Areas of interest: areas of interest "Transportation stations"
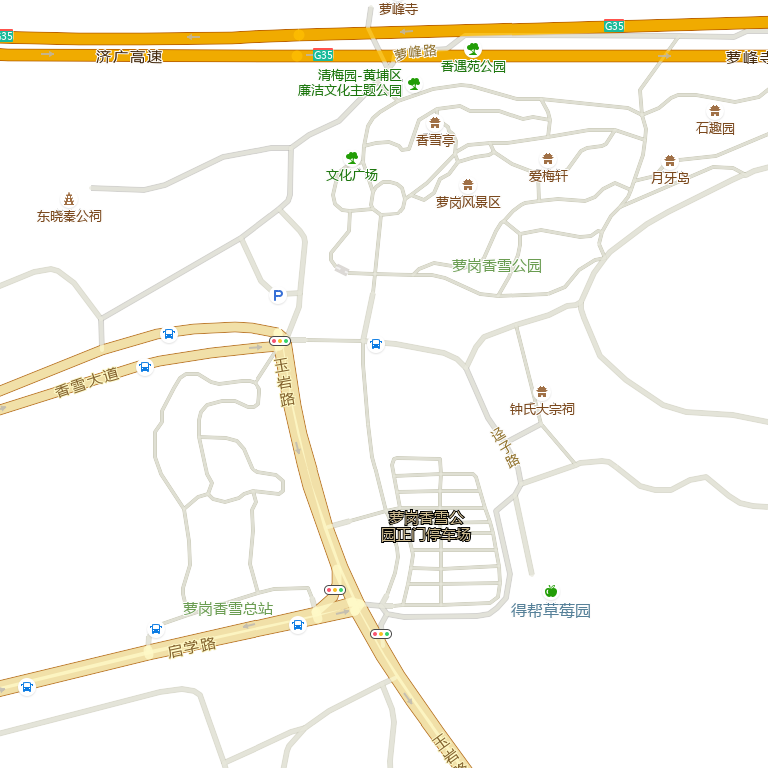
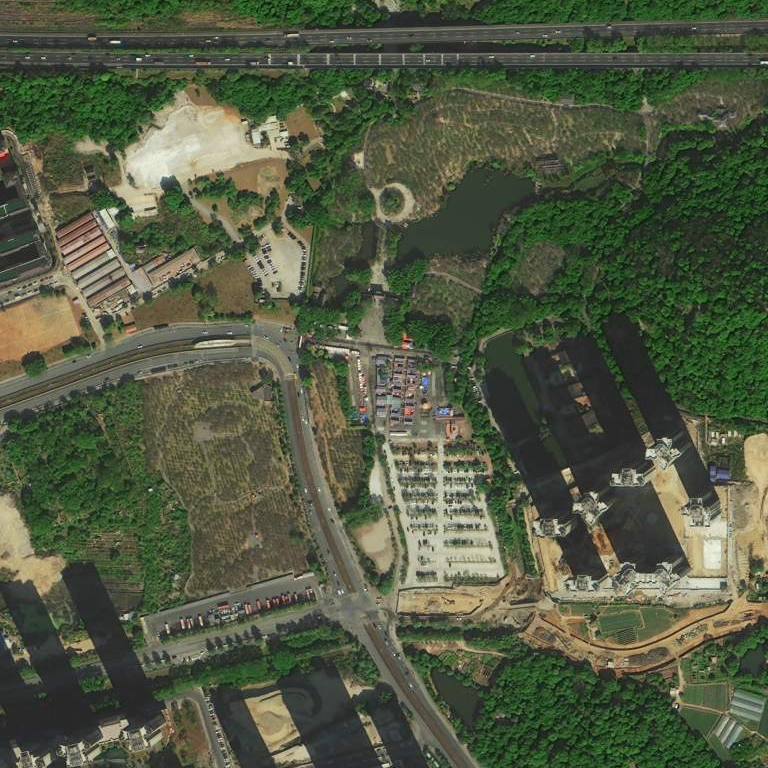